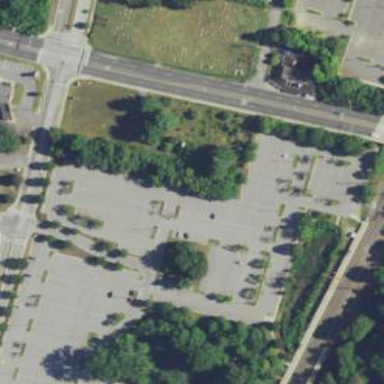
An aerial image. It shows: Park and ride parking facility with surface parking.